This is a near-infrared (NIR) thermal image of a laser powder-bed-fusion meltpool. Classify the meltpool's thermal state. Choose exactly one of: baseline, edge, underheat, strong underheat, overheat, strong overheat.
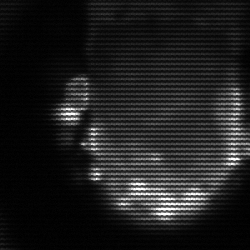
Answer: baseline